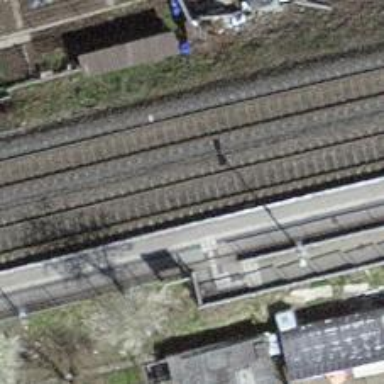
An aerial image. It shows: Stop position for public transport at railway stop.